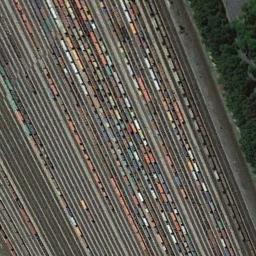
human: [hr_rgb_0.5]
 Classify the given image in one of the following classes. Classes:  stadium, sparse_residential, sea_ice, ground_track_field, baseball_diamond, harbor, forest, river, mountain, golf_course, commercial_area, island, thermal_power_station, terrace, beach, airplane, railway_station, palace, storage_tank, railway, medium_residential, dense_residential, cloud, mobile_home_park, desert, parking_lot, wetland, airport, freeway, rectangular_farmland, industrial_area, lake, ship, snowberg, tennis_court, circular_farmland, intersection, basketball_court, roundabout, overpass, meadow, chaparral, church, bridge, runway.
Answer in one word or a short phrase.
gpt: railway